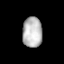
Tissue: lung
Cell type: Fibroblasts
Senescence score: 0.587
Nuclear area (px): 582
Mean DAPI intensity: 186.473